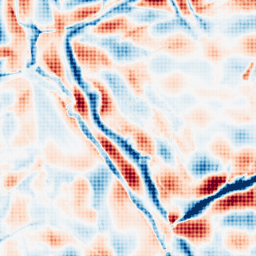
Category: wavelet
Decomposition family: wavelet_dwt
Decomposition parameters: wavelet: db8
level: 5
Upsampling method: sinc_hamming
Upsampling parameters: scale: 8
kernel_size: 8
Upsampling scale: 8